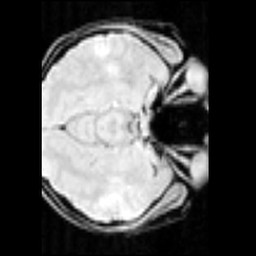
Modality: inplaneT1
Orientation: axial
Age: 19
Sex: female